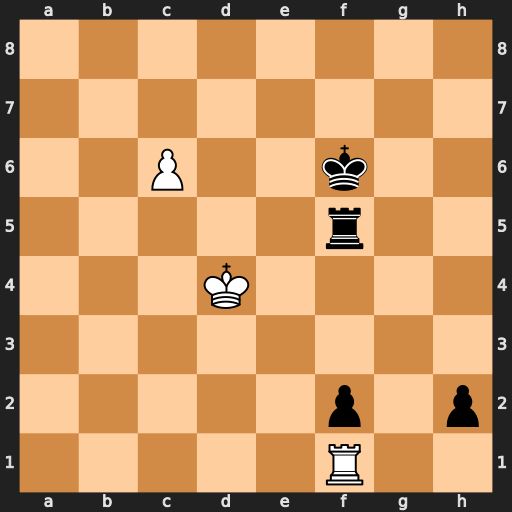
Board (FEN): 8/8/2P2k2/5r2/3K4/8/5p1p/5R2
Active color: w
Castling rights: -
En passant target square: -
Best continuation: c7 h1=Q Rxh1